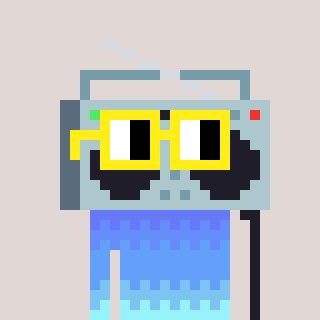
a pixel art character with square yellow glasses, a boombox-shaped head and a magenta-colored body on a warm background